九年级 · 组合几何学
如图, 在 $\odot O$ 中, $\overparen{A B}=\overparen{C D}$, 则下列结论中: (1) $A B=C D$; (2) $A C=B D$; (3) $\angle A O C=$ $\angle B O D$; (4) $\overparen{A C}=\overparen{B D}$. 其中正确的是 $\qquad$ (填序号).

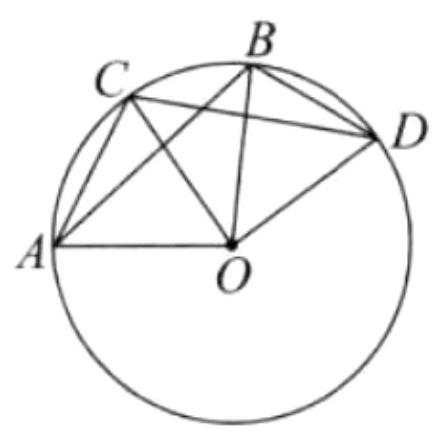
答案:
(1) (2) (3) 4